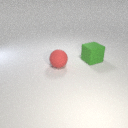
large red rubber sphere to the left of large green rubber cube